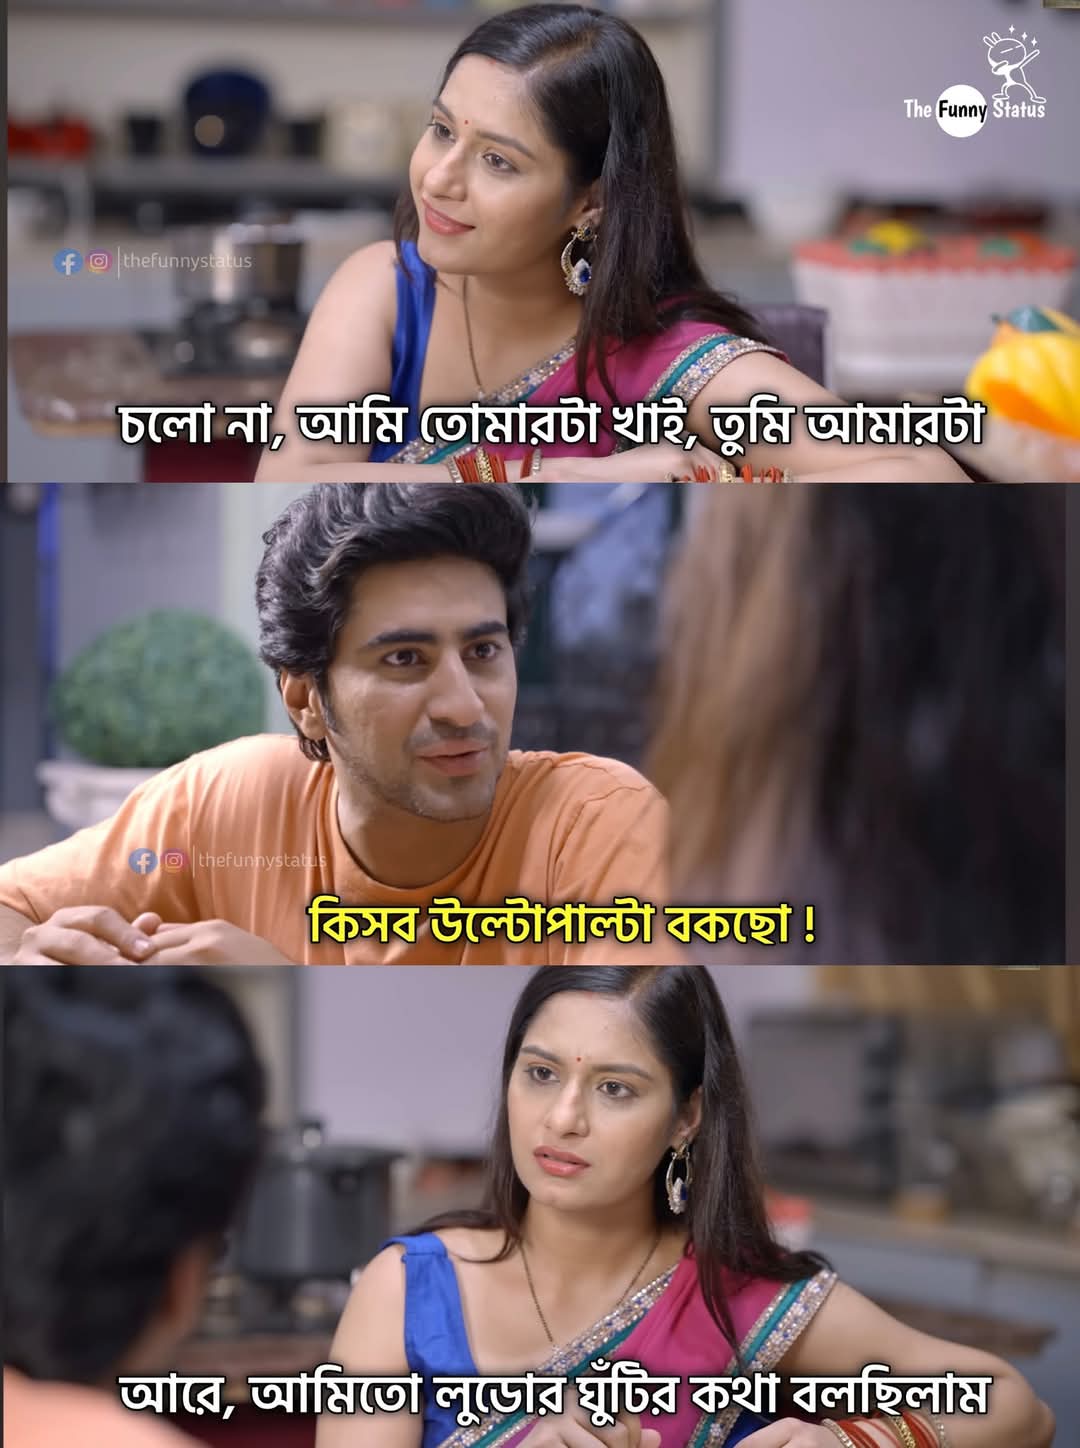
Text: চলো না, আমি তোমারটা খাই, তুমি আমারটা
কিসব উল্টোপাল্টা বকছো!
আরে, আমিতো লুডোর ঘুঁটির কথা বলছিলাম
Label: Non Hate